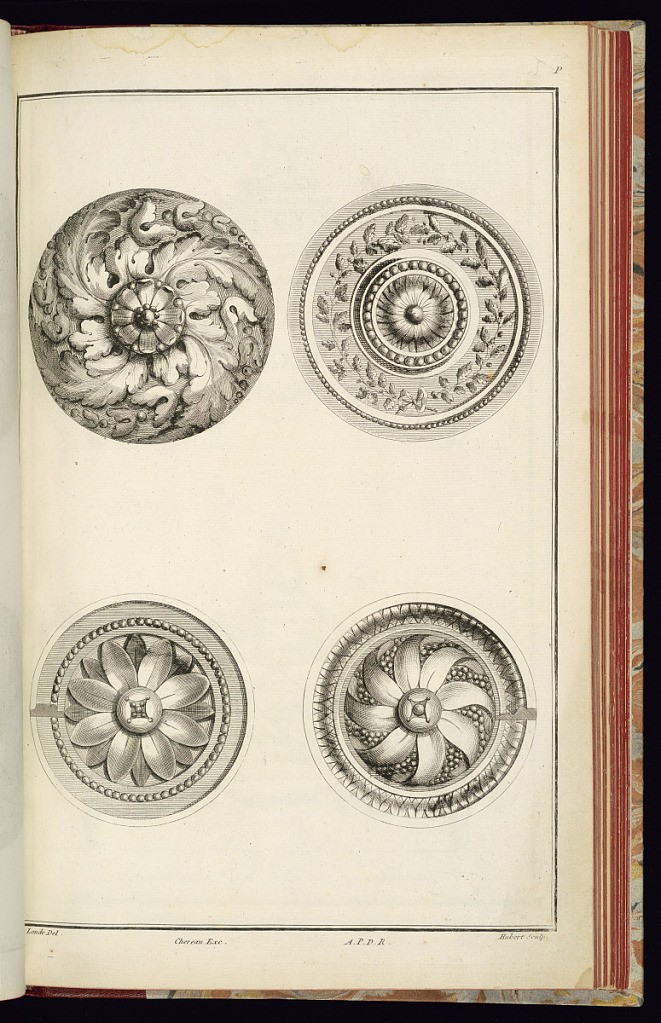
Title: Rosette Designs
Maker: Richard de Lalonde, French, active 1780–96
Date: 1785-1788
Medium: Etching on off-white laid paper
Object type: Print
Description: Four rosette designs. The rosette at upper left has swirling acanthus leaves; at upper right, bands of oak leaf and acorns, and bead course; at lower left, a bead course; at lower right, swirling lancet leaves, beading, and lamb tongue detail. The plate is signed, but the numbering at the lower right is not apparent (in comparison with other versions of this album, it should be numbered 6).